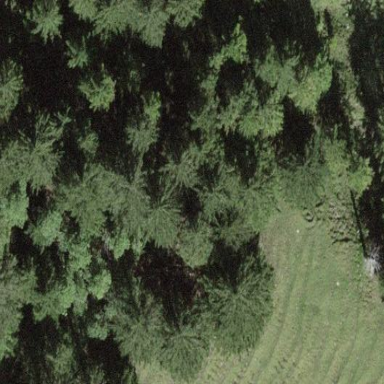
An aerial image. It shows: Forest area.